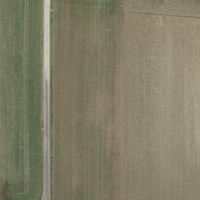
EUNIS habitat code: 52
Species observed at this site:
Aglais urticae